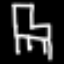
Label: chair